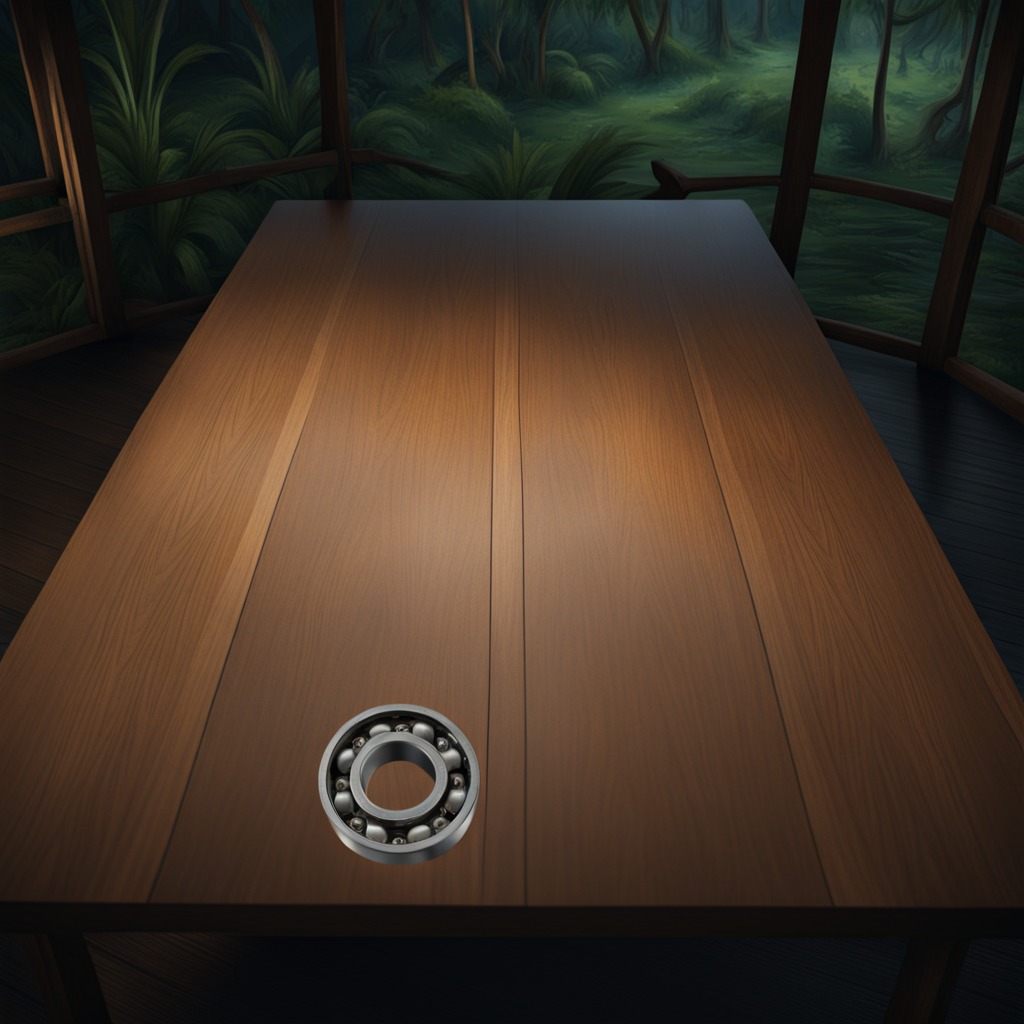
A metal ball bearing is lying on a wooden table inside a jungle field workshop tent at night.